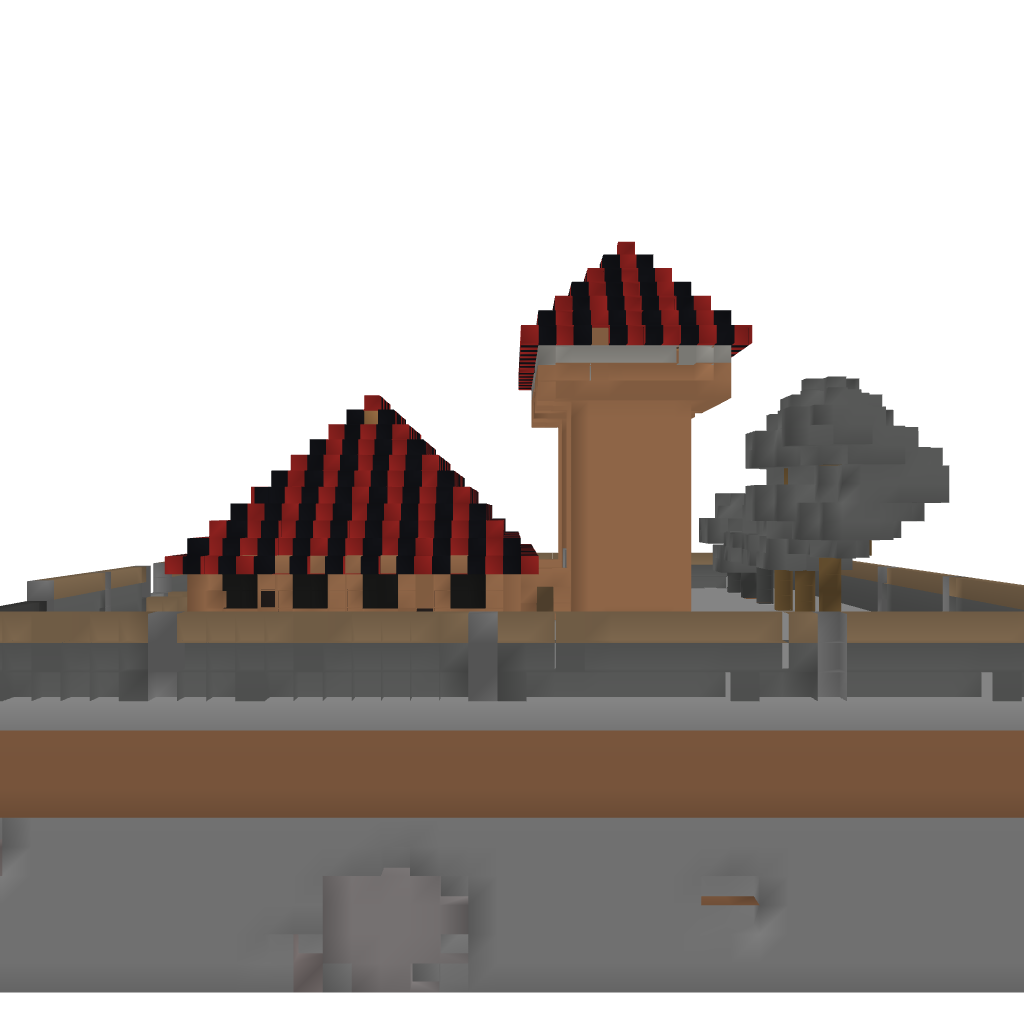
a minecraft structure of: Twin Tower House